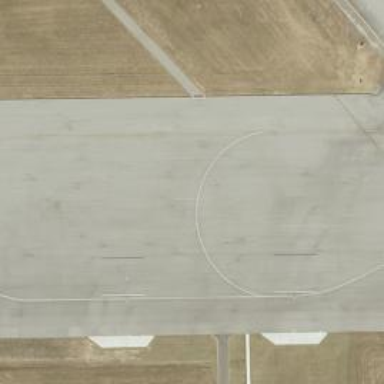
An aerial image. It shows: Image of taxiway at airport.